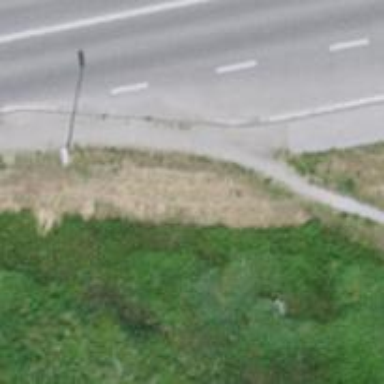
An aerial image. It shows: Sidewalk.